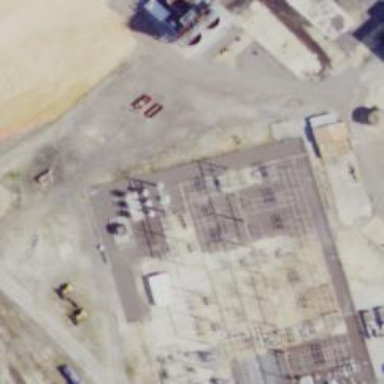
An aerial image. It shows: Switch for power supply.